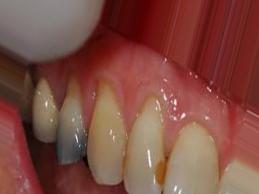
Condition: Tooth Discoloration